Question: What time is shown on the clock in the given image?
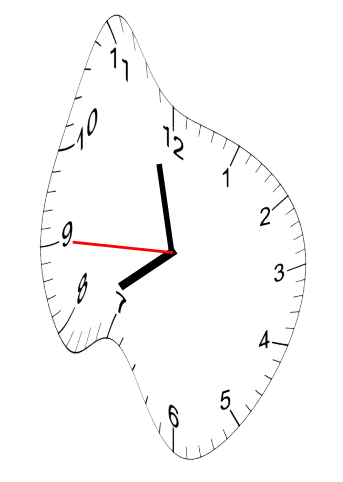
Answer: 07:57:45